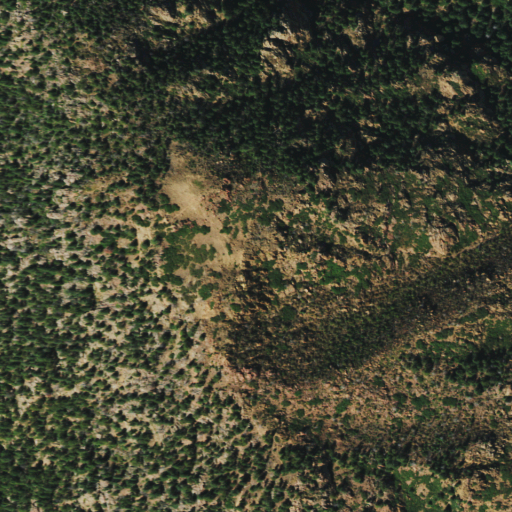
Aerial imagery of mountain in Colorado named Mount Herman containing evergreen forest and shrub